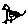
Label: bird